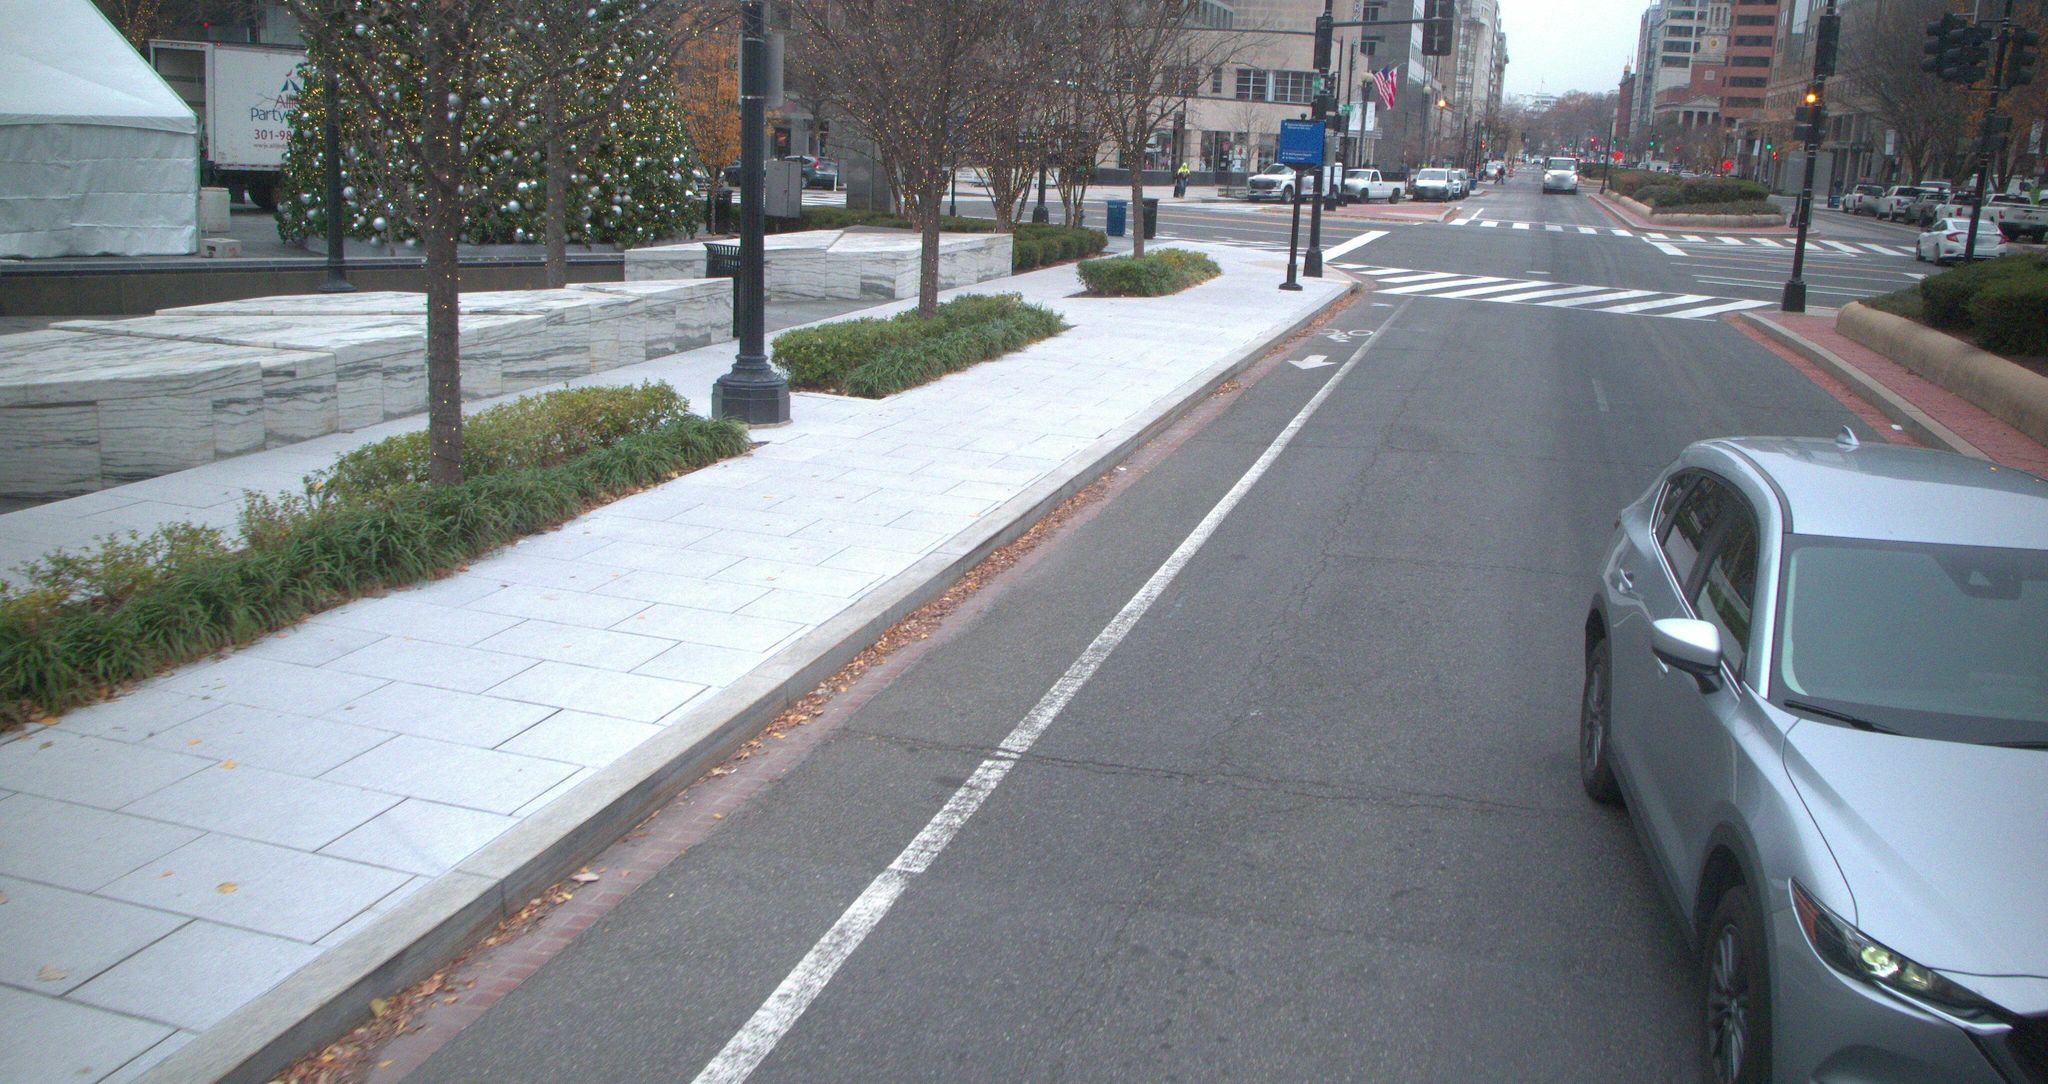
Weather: snowy
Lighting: day
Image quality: good
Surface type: walking surface
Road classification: secondary
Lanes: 2
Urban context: urban centre
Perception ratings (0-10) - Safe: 6.99, Lively: 8.75, Beautiful: 9.59, Boring: 2.47, Depressing: 1.43, Wealthy: 8.79